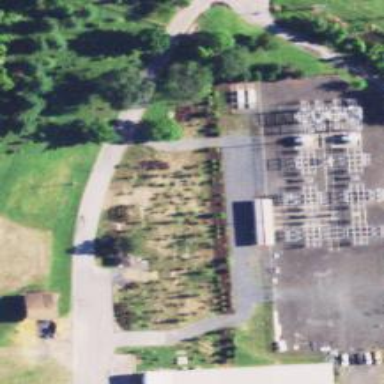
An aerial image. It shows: Power substation.